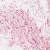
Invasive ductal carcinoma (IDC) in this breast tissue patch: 0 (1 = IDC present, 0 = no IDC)